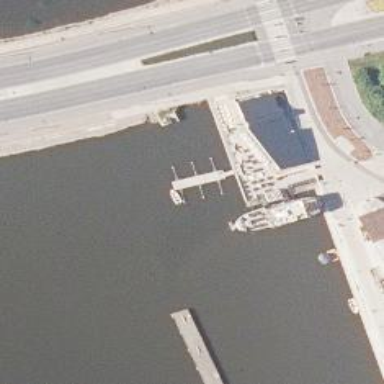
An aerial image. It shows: Man-made pier.